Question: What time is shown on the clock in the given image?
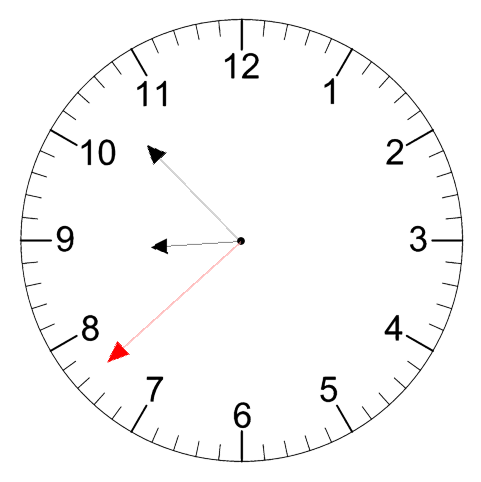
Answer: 08:52:38